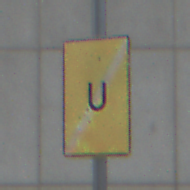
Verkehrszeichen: EndeUmleitung
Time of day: MorningAfternoon
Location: Outdoor (Urban)
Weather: PartlyCloudy
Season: NotSpecified
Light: Natural